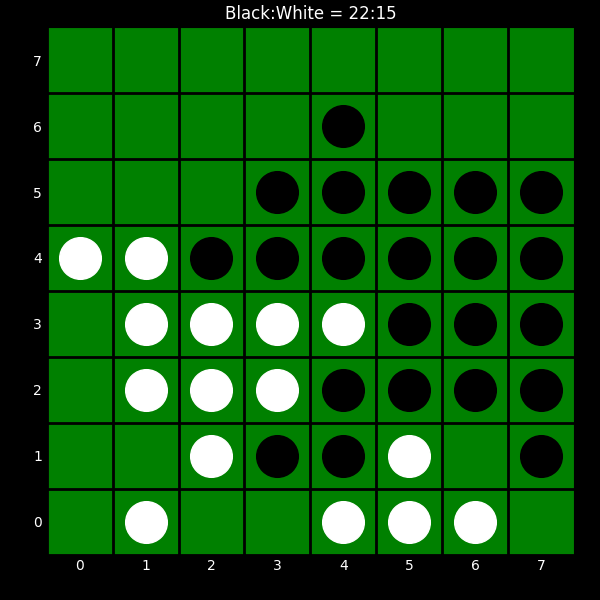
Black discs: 22
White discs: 15